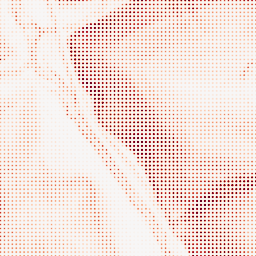
Category: morphological
Decomposition family: morphological_gradient
Decomposition parameters: size: 3
shape: disk
Upsampling method: sinc_blackman
Upsampling parameters: scale: 8
kernel_size: 4
Upsampling scale: 8